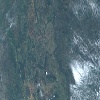
Label: land